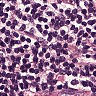
Metastatic tissue present: no